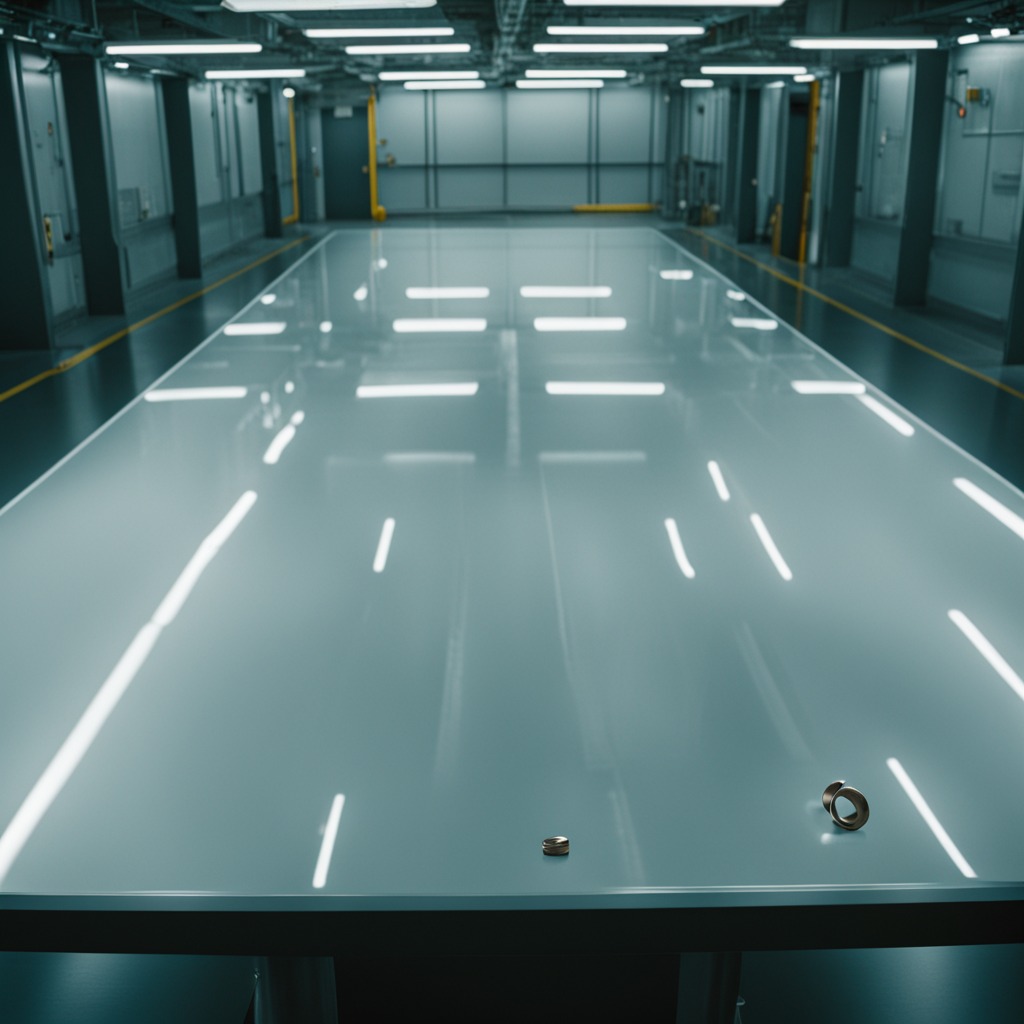
A metal nut is lying on a table in a ship maintenance bay industrial lighting.